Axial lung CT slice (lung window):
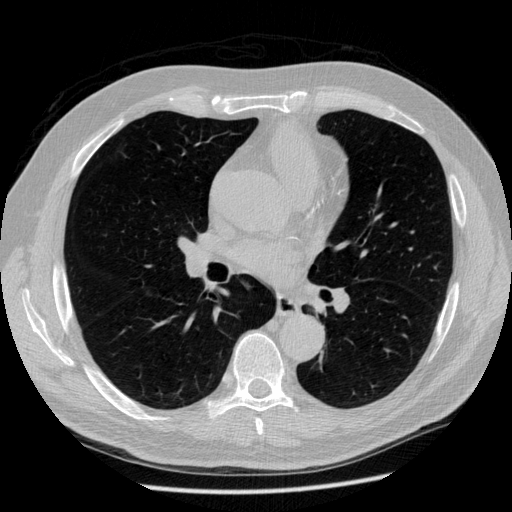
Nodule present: no